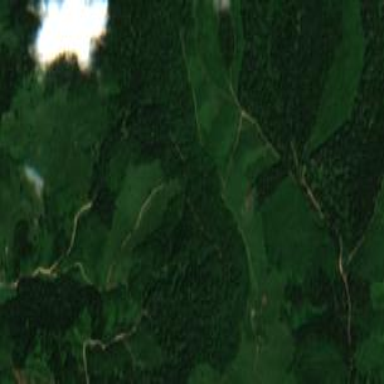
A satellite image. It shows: Coniferous forest area.